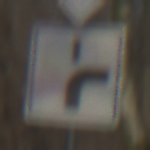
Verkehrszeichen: VerlaufVorfahrtsstrasse8
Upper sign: Vorfahrtsstrasse
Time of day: MorningAfternoon
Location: Outdoor (Nature)
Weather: Clear
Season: Winter
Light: Natural